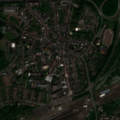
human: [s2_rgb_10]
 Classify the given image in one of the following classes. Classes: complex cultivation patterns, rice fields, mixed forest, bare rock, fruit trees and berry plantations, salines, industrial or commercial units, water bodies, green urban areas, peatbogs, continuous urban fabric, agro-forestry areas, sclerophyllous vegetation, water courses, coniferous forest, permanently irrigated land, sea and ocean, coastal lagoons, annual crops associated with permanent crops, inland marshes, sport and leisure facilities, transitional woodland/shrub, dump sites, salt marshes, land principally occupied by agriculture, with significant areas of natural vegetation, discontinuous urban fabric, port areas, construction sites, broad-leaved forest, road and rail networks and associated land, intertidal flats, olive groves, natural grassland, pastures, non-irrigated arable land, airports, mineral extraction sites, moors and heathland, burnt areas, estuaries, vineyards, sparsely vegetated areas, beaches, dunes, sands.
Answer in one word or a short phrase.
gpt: discontinuous urban fabric, industrial or commercial units, road and rail networks and associated land, pastures, complex cultivation patterns, moors and heathland